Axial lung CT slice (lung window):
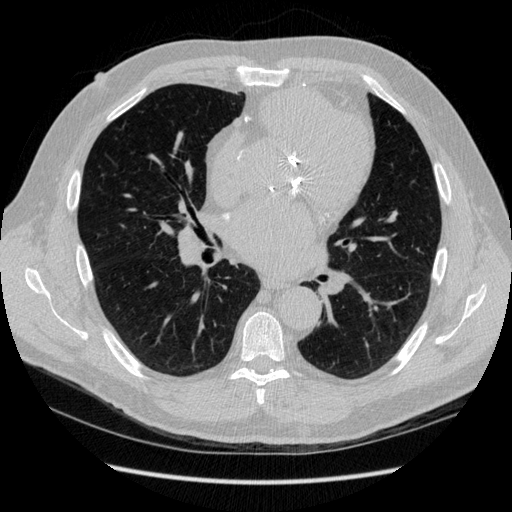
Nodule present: no